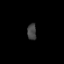
Tissue: prostate
Cell type: Epithelial cells
Senescence score: 0.3476
Nuclear area (px): 143
Mean DAPI intensity: 68.175